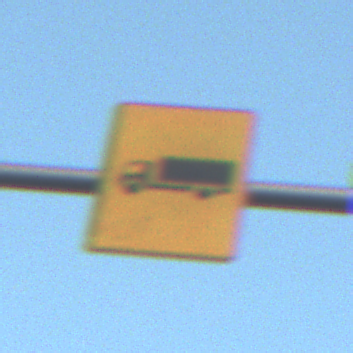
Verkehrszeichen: KFZZulaessigeGesamtmasse3Komma5TOhnePfeilsymbol
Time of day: SunriseSunset
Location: Outdoor (Nature)
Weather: Clear
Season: Winter
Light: Natural